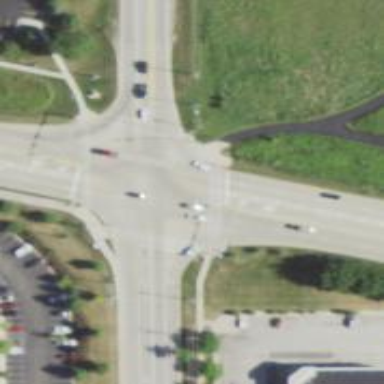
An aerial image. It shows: Crossing on the cycleway.